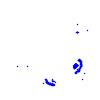
Particle: kaon